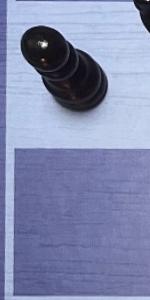
Label: Empty